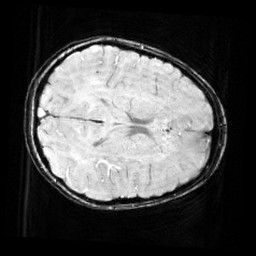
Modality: SWI
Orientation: axial
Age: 9
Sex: male
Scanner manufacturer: siemens
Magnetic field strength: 3 T
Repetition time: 0.027 s
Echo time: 0.02 s